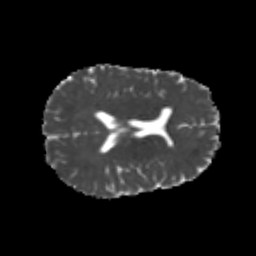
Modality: MD
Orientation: axial
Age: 21
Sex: female
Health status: healthy
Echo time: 0.074 s